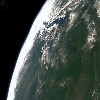
Label: land